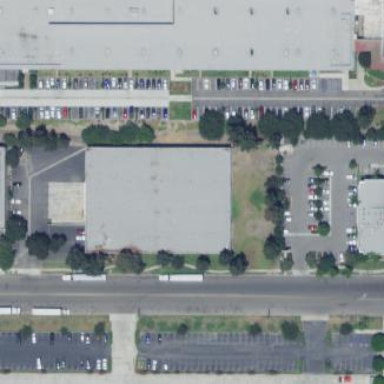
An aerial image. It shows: Warehouse building.